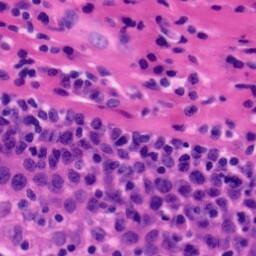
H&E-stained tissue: Tonsil